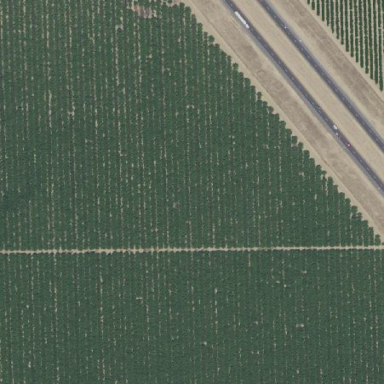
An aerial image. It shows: Almond orchard with rows of almond trees.